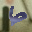
Label: 6